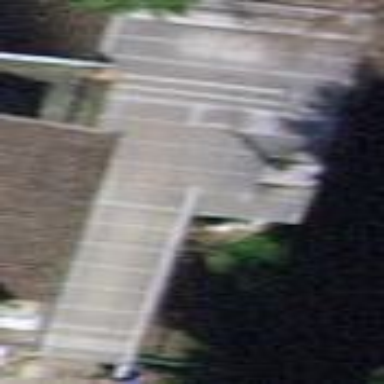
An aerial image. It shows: View of roof of building.